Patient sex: M
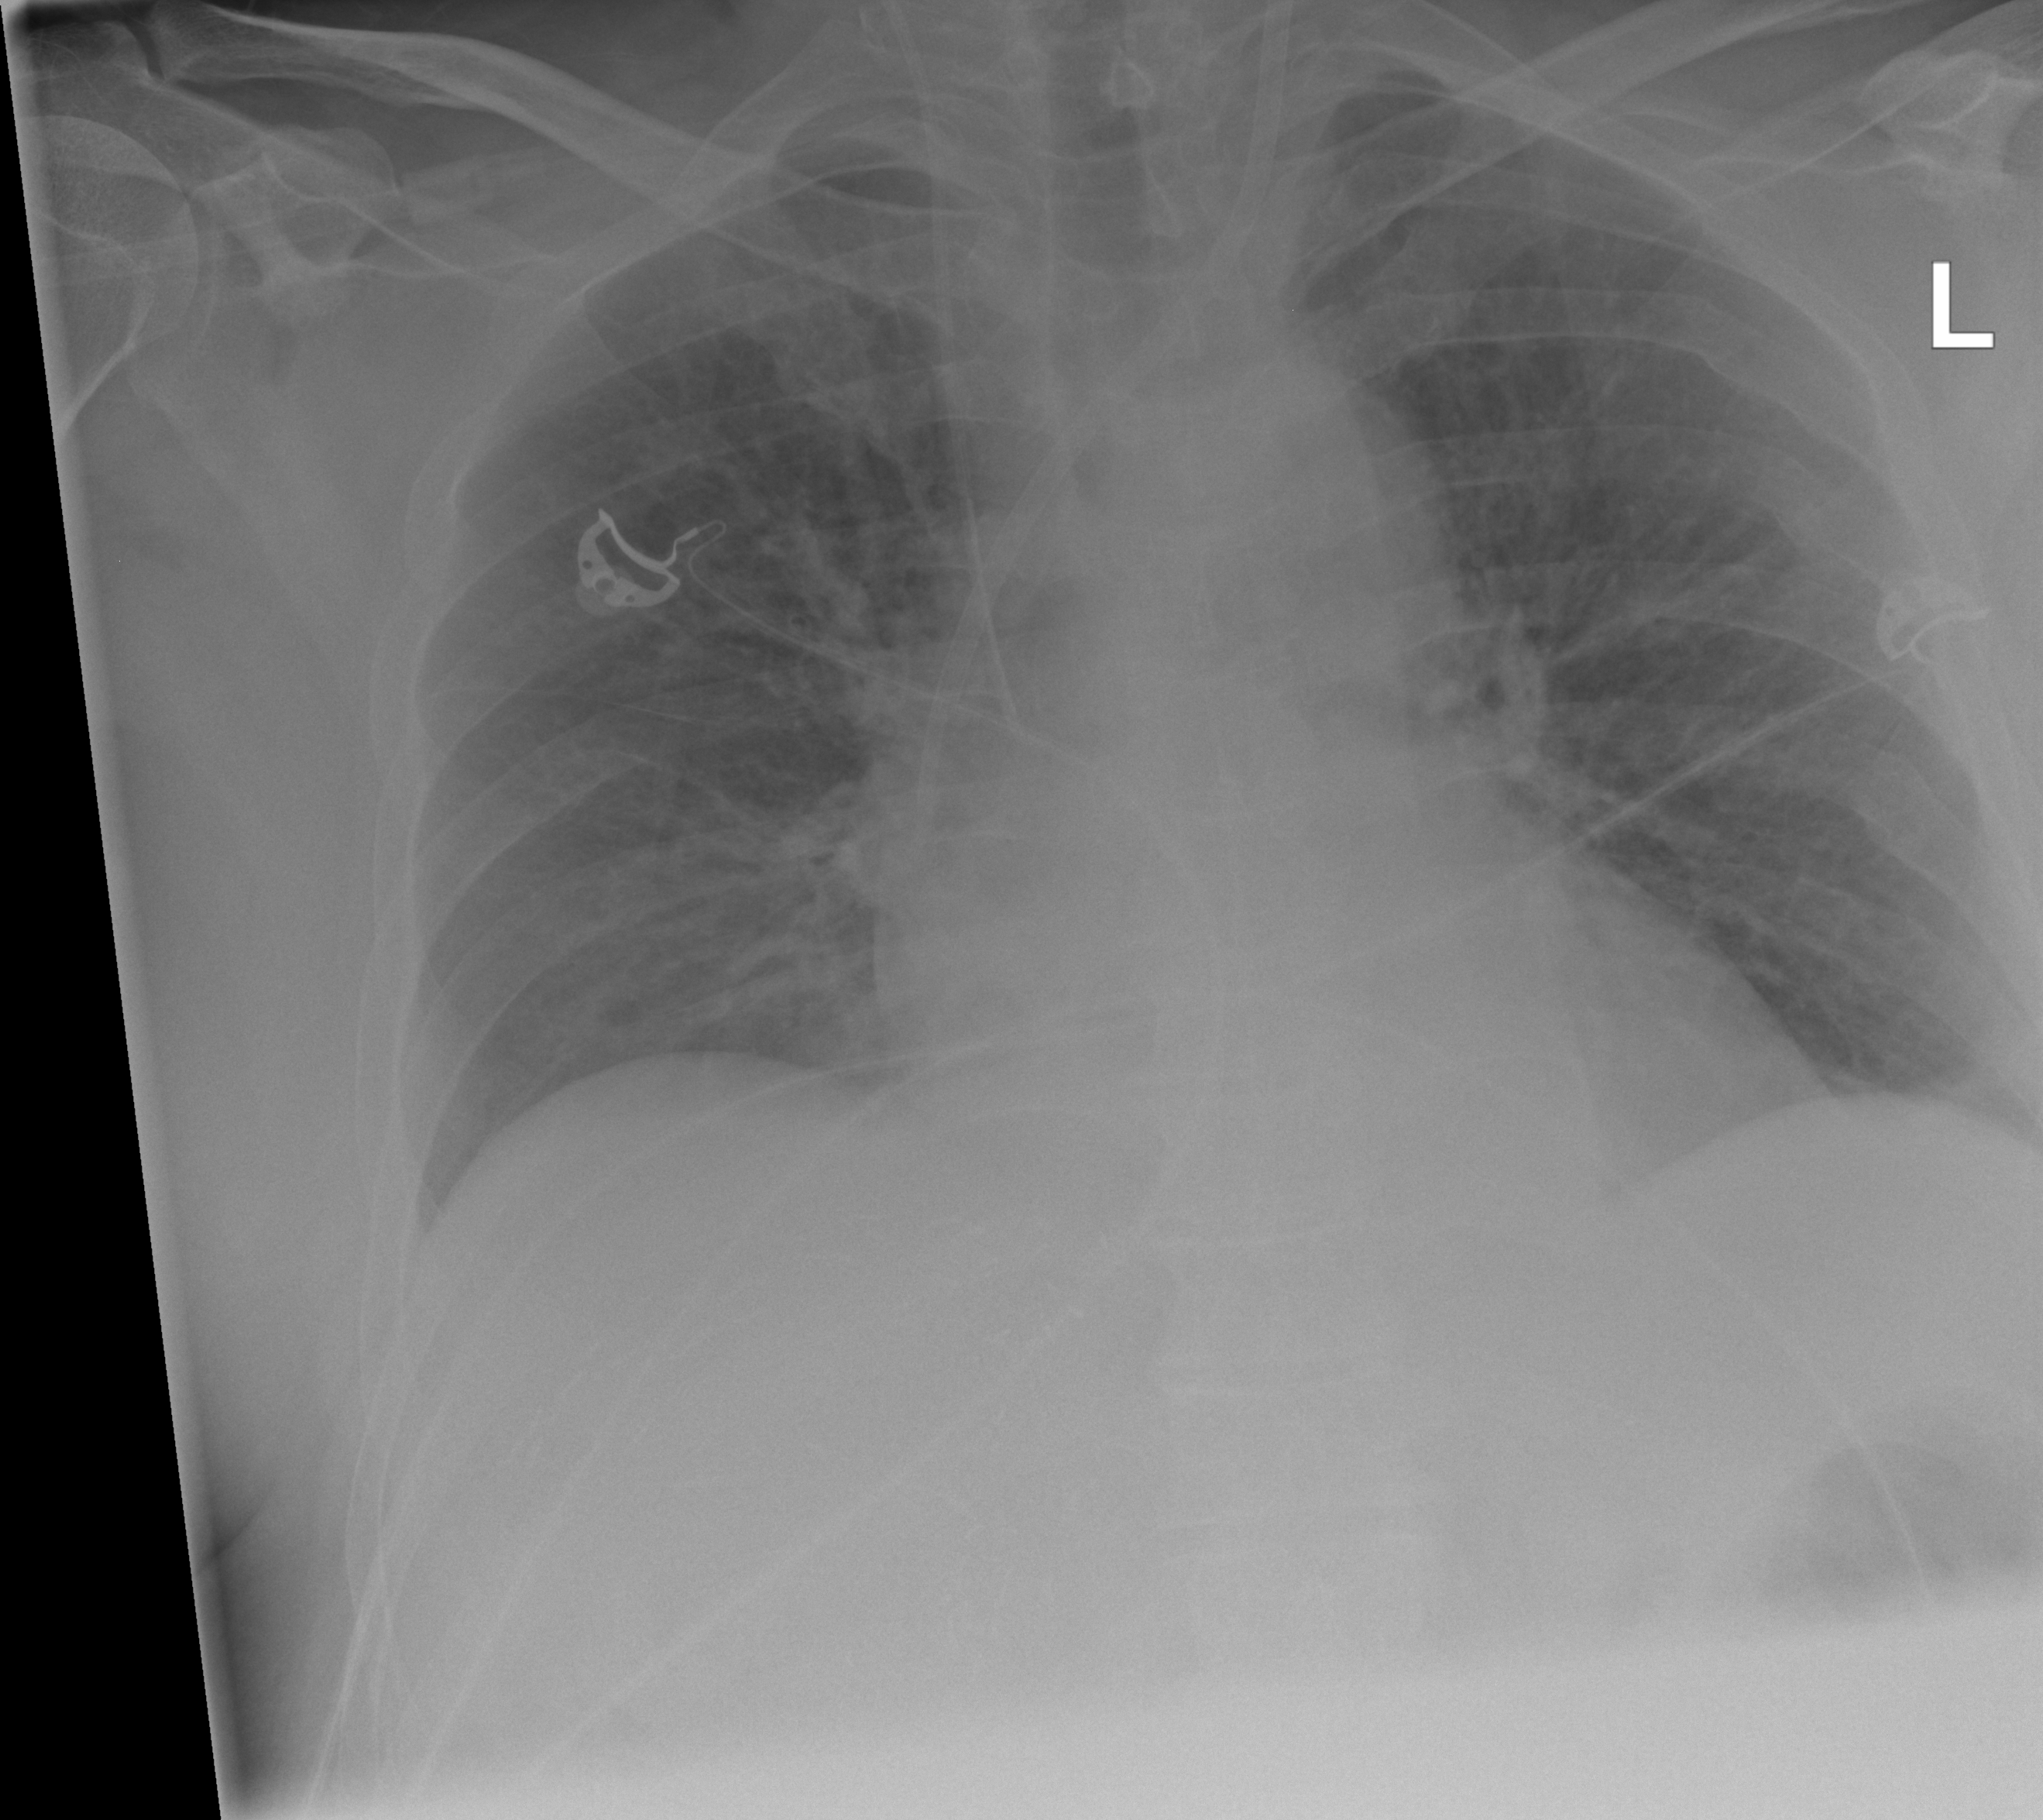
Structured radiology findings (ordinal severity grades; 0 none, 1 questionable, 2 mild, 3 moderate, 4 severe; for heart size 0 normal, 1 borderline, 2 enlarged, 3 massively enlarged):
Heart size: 1
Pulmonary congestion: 1
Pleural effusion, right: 0
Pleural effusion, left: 0
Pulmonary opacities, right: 0
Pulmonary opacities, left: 0
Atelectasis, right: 0
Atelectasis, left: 0